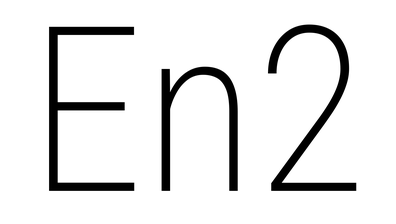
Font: Roboto_Condensed_ExtraLight